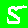
Digit: 5